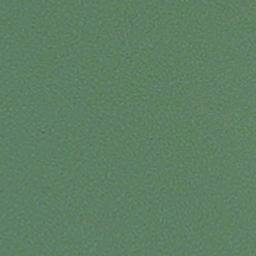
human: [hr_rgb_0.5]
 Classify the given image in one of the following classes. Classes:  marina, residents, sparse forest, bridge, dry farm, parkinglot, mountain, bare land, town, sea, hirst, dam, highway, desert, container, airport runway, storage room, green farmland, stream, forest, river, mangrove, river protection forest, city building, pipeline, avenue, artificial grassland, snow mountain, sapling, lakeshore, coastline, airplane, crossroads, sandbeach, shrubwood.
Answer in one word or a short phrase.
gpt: sea